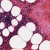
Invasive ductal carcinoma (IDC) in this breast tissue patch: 0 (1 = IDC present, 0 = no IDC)